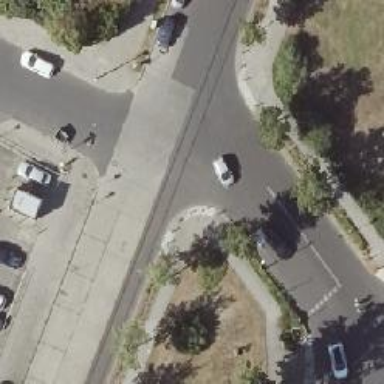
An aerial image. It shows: Road with "give way" sign.